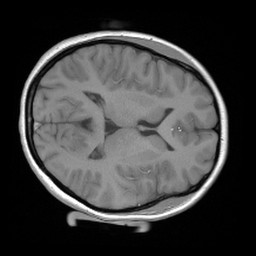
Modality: FLASH
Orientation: axial
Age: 21
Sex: female
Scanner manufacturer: siemens
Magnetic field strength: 3 T
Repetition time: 0.245 s
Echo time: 0.0026 s